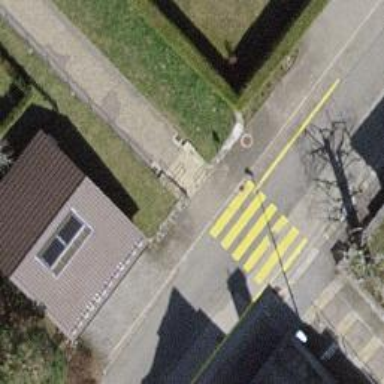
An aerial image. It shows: Cycle barrier.